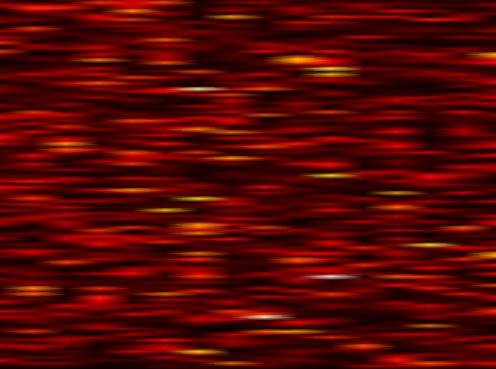
Label: UFMC